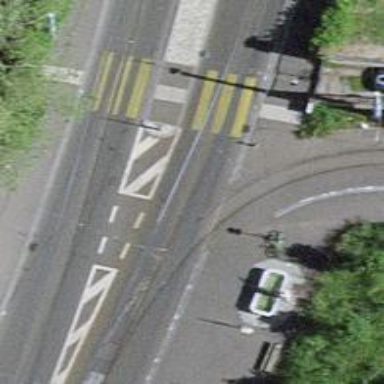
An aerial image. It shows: Crossing for the railway.